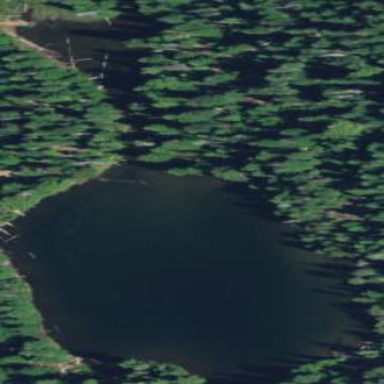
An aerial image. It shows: Pond surrounded by natural water.